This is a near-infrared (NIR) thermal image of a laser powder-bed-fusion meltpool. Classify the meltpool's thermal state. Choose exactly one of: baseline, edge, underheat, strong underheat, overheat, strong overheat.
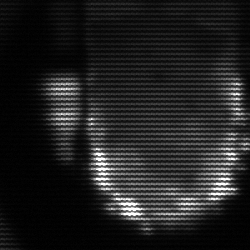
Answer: baseline